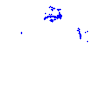
Particle: kaon